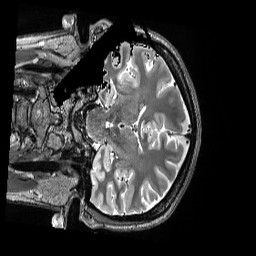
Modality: T2w
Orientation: coronal
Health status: healthy
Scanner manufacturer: siemens
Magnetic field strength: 3 T
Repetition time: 3.2 s
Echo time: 0.563 s